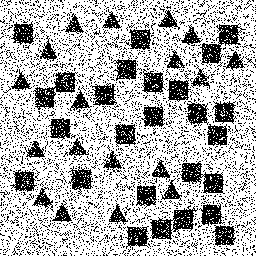
Squares: 26
Triangles: 18
Stars: 0
Total shapes: 44